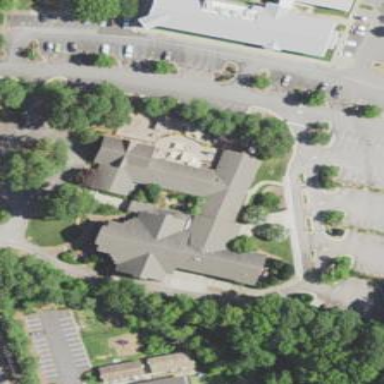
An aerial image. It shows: Commercial building.